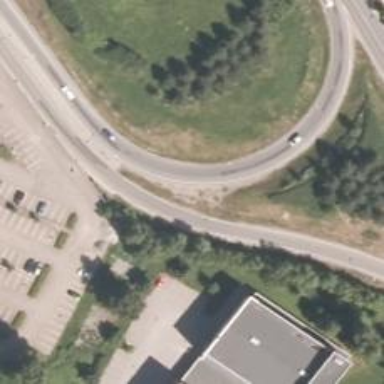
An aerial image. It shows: Asphalt road with primary link designation.